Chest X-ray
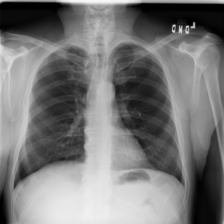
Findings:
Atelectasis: negative
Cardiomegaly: negative
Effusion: negative
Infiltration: negative
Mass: negative
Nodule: negative
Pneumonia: negative
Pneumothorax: negative
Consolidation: negative
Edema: negative
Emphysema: negative
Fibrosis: negative
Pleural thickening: negative
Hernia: negative